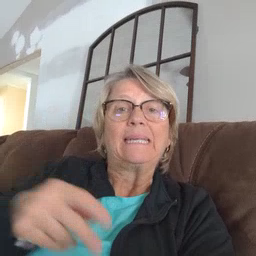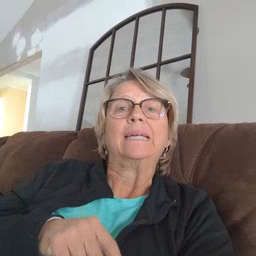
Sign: see